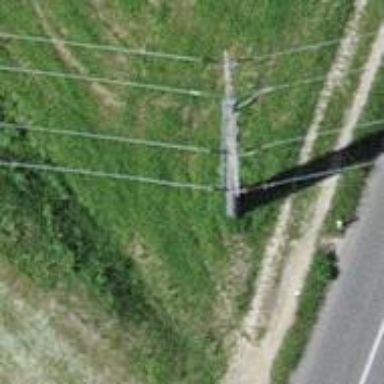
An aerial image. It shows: Power pole.